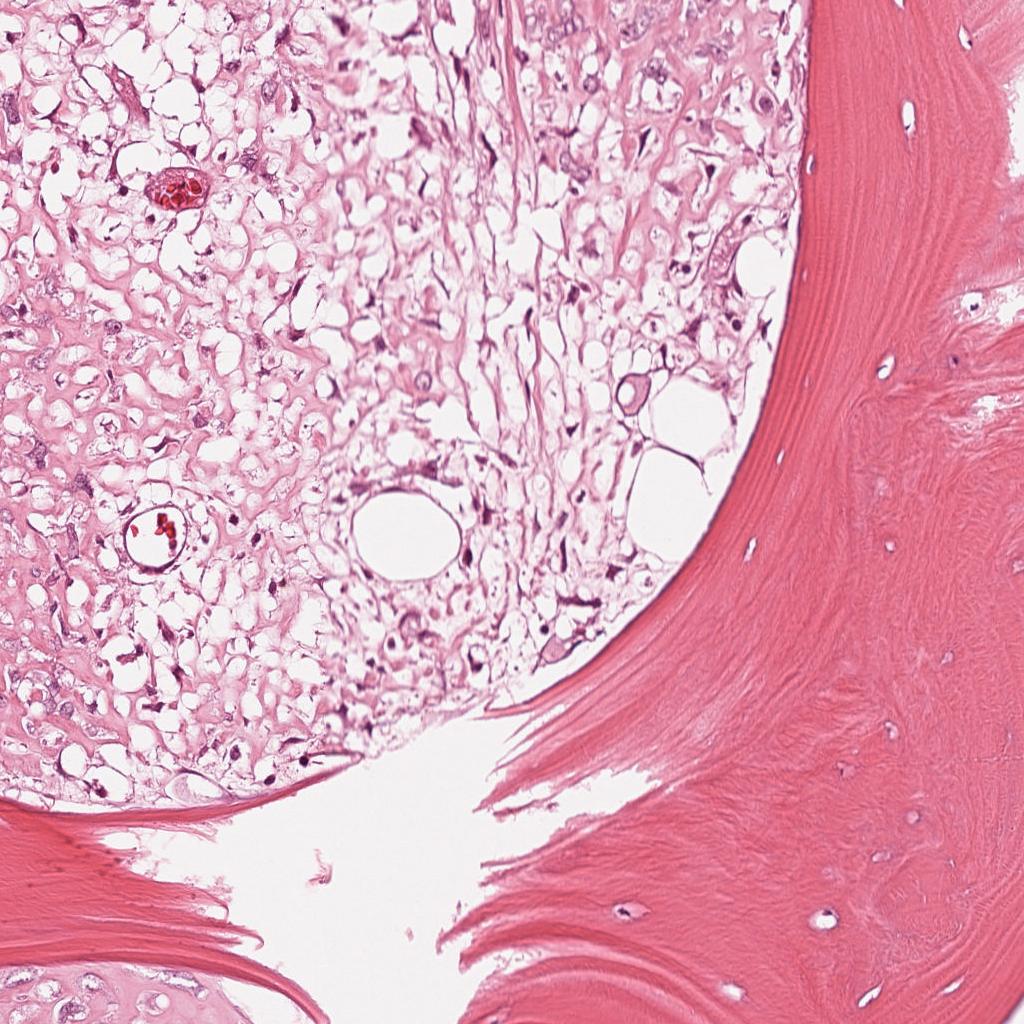
Label: Viable